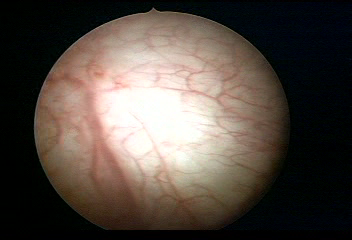
Modality: WLC
Class: Normal mucosa
Bladder cancer association: No